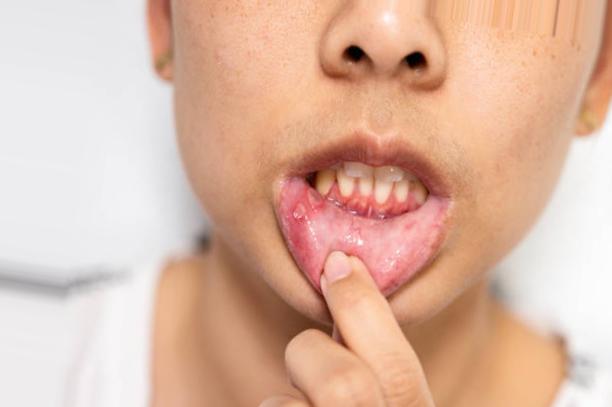
Condition: Mouth Ulcer